Question: I am migrating a Visual FoxPro database to SQL Server. One of the tables has a 'Char' column with length '<PHONE>'. I am wondering if the correct data type to use in SQL Server 2008 R2 is 'Char(<PHONE>)'. Is there an alternative type I can use in SQL Server which will not result in any loss of information?
The following image gives a description of the column as shown within Visual Studio 2008.

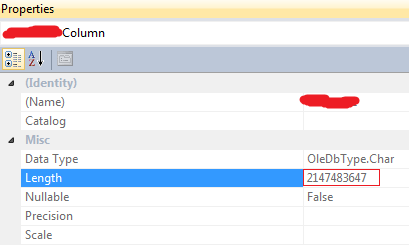
Answer: Visual FoxPro's native 'CHAR' type only allows up to about 255 characters. What you're seeing is a FoxPro <URL> field, translated to a generic OLE equivalent.
A SQL Server <URL> is the usual proper equivalent, assuming the MEMO is simply user-entered text in a western dialect and not a multi-linqual or data-blob variation.
Be aware that FoxPro does NOT speak UTF natively, so you may have code-page translation issues.